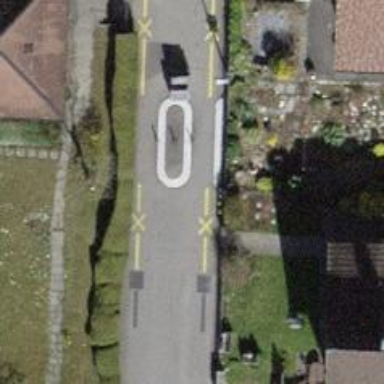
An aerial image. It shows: Bollard.